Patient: sex F, age 27
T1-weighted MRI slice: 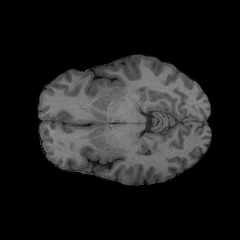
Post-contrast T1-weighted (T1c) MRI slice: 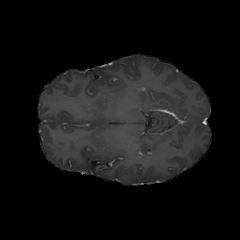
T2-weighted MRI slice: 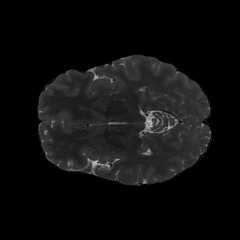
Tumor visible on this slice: no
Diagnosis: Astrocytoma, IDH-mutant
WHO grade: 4